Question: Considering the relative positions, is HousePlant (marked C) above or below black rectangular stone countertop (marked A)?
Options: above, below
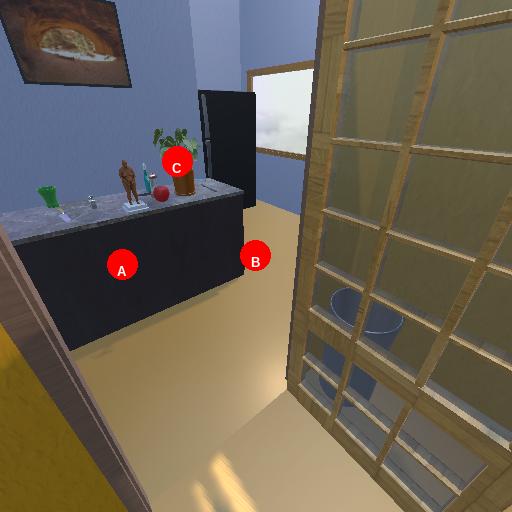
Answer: above